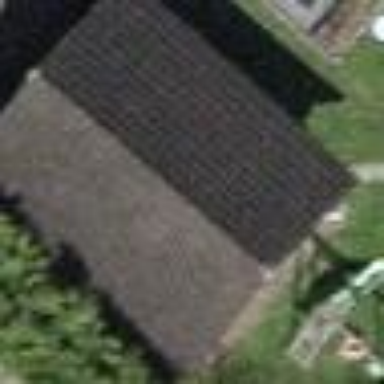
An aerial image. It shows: Shed.